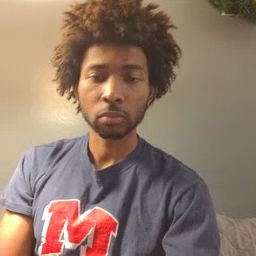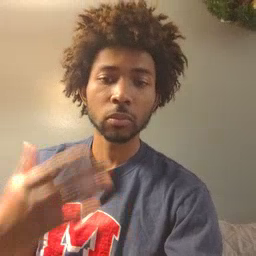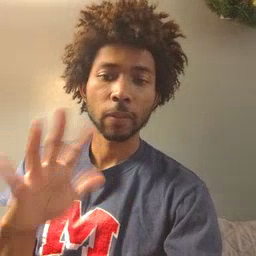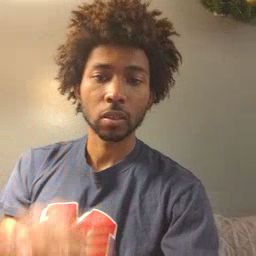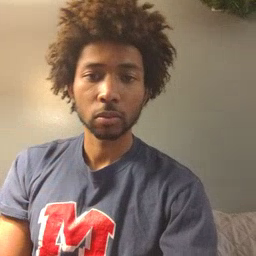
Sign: finish